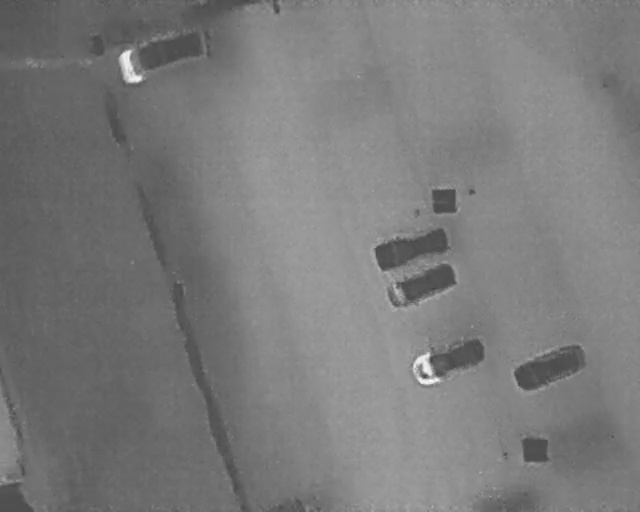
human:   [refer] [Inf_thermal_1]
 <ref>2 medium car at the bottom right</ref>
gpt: <box>[[67, 62, 72, 77, 159], [83, 64, 88, 78, 158]]</box>

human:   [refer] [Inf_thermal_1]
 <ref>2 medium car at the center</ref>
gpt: <box>[[62, 41, 66, 55, 164], [63, 48, 68, 62, 159]]</box>